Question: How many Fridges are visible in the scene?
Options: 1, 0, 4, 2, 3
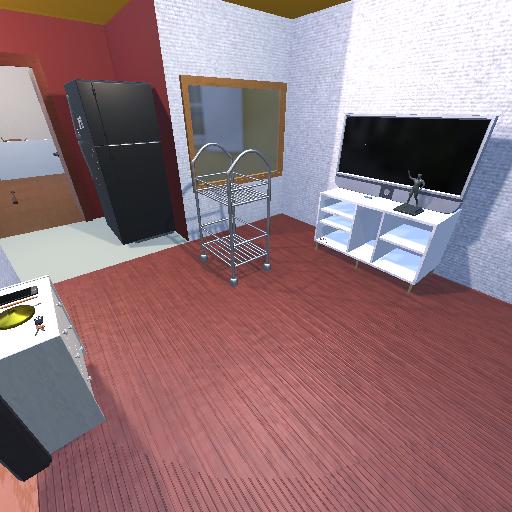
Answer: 1